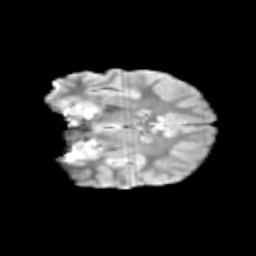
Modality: T2w
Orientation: coronal
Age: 10
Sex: male
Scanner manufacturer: siemens
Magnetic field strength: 3 T
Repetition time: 3.8 s
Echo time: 0.07 s